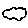
Label: cloud